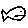
Label: fish